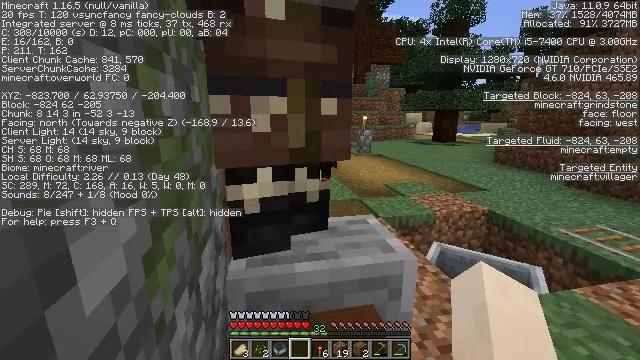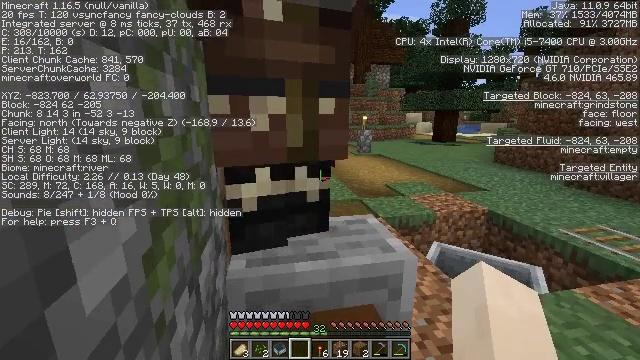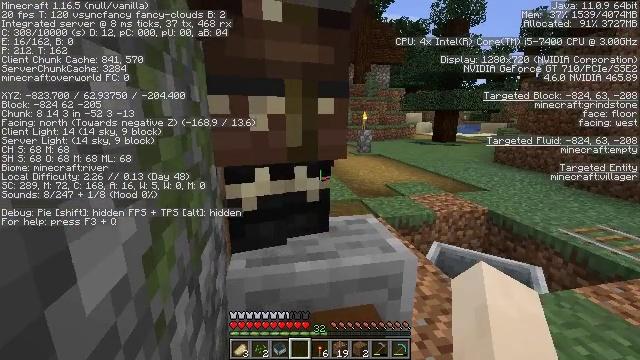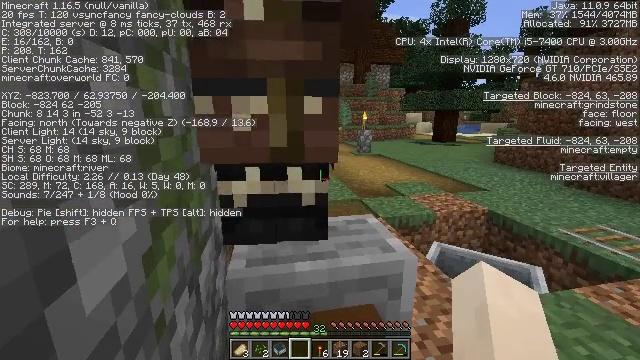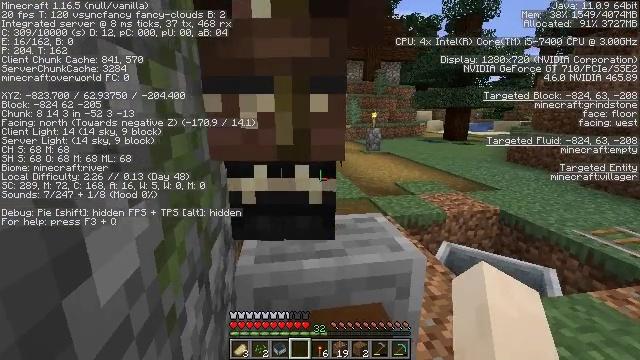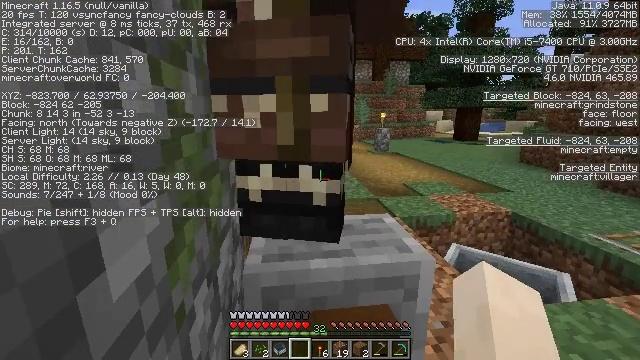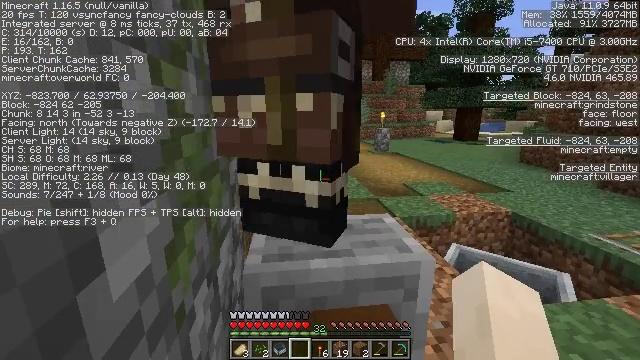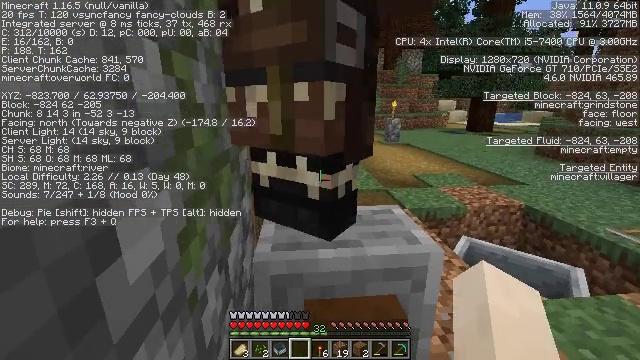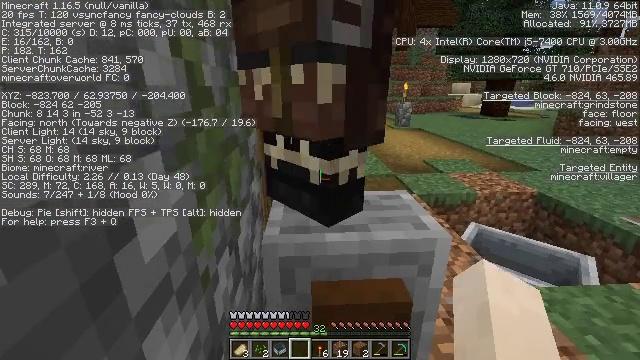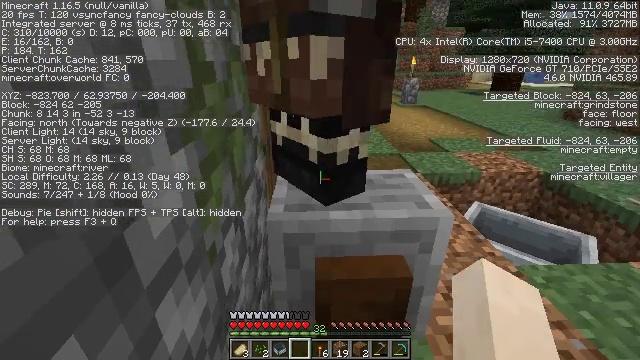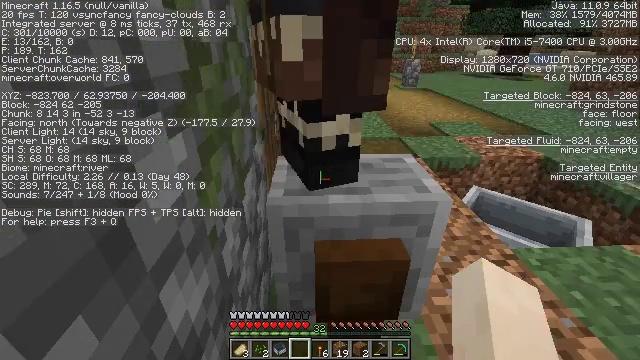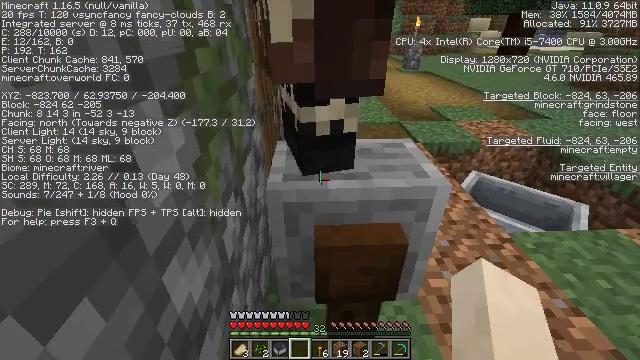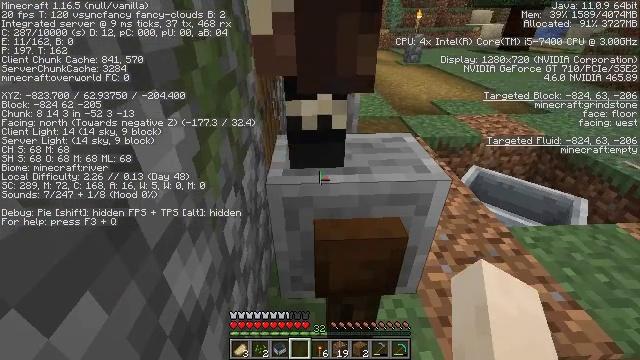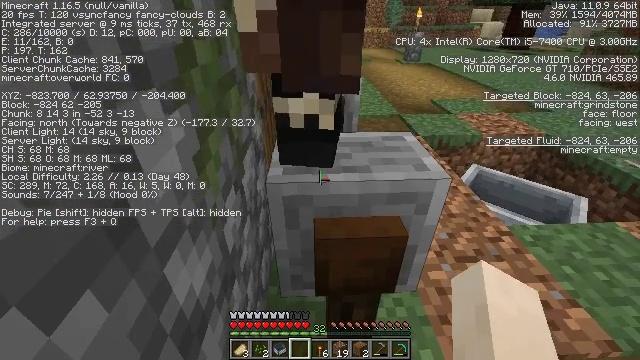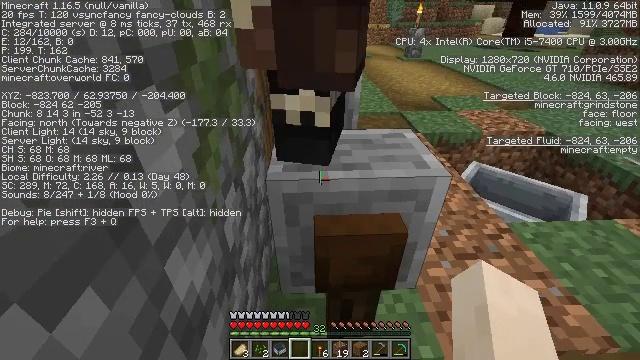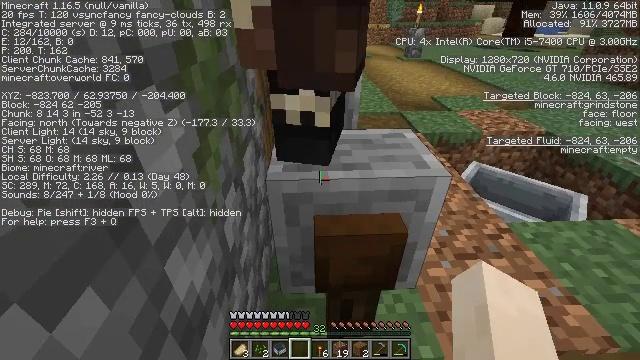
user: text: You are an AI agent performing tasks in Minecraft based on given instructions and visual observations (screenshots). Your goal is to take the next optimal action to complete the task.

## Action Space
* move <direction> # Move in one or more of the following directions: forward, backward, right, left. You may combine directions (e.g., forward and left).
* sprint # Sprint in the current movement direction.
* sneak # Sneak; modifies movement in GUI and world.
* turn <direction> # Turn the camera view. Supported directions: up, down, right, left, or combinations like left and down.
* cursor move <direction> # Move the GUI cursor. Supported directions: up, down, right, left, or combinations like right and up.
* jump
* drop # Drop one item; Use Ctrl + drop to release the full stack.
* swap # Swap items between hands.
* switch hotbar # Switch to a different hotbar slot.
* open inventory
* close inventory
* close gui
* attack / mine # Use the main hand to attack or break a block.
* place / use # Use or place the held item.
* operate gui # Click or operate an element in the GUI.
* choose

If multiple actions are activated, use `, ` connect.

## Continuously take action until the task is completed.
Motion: motion action
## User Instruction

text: Mine the grindstone block.
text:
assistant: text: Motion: no_op
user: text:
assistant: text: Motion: no_op
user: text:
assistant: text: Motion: no_op
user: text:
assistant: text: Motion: turn left
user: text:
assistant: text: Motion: turn left
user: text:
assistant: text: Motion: no_op
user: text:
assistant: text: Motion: turn left and down
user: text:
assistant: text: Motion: turn left and down
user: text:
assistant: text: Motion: turn down
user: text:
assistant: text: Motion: turn down
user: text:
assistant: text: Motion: turn down
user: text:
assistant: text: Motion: turn down
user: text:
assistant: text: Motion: no_op
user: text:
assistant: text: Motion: no_op
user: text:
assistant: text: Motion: no_op
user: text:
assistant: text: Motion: no_op
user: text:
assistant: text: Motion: no_op
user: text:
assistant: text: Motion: no_op
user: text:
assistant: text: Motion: no_op
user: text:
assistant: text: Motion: no_op
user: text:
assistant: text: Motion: no_op
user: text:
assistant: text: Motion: no_op
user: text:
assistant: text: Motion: no_op
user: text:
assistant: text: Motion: no_op
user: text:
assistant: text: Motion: no_op
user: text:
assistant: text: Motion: no_op
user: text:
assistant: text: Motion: turn down
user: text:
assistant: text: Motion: no_op
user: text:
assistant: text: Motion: no_op
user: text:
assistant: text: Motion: no_op